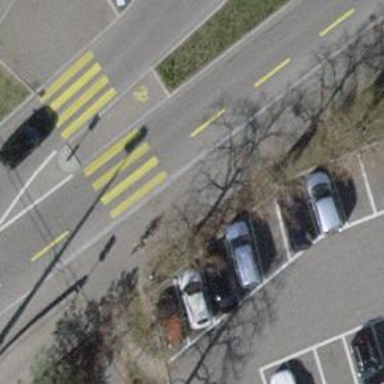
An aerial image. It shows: Kerb barrier.